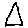
Label: triangle